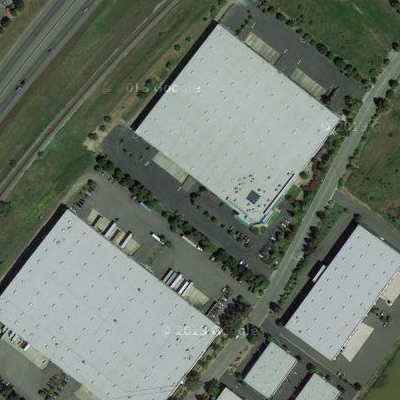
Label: cIndustry